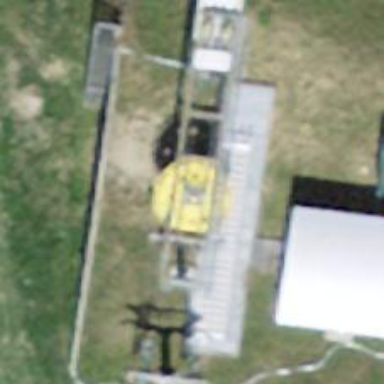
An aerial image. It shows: Aerialway station.